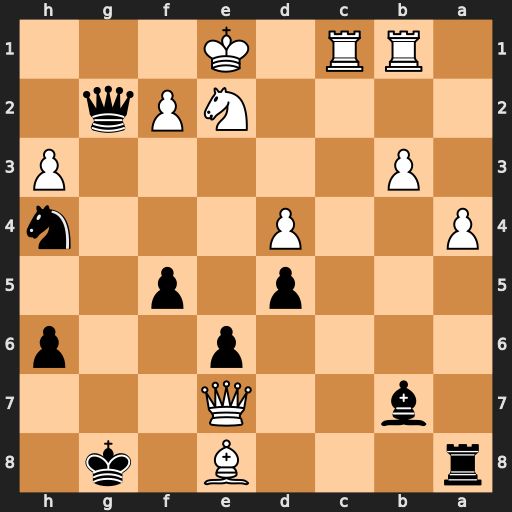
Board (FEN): r3B1k1/1b2Q3/4p2p/3p1p2/P2P3n/1P5P/4NPq1/1RR1K3
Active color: b
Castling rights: -
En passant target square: -
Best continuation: Nf3+ Kd1 Qf1+ Kc2 Qxe2+ Kc3 Qd2#